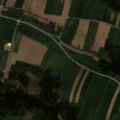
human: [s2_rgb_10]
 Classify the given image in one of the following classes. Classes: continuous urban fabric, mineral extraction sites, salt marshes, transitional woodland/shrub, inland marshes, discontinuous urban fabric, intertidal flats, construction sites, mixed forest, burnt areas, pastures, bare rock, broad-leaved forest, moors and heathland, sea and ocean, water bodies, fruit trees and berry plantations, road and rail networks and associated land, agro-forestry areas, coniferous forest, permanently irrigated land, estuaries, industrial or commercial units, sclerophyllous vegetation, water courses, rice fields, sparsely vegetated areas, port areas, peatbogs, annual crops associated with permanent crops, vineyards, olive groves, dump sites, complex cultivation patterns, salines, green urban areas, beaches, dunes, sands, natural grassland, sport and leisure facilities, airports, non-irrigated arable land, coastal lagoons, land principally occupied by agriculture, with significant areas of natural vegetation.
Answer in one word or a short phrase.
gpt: non-irrigated arable land, pastures, land principally occupied by agriculture, with significant areas of natural vegetation, coniferous forest